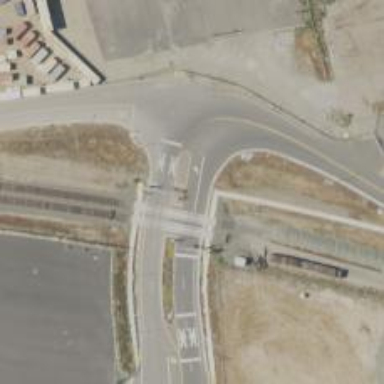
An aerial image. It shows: Railway crossing.